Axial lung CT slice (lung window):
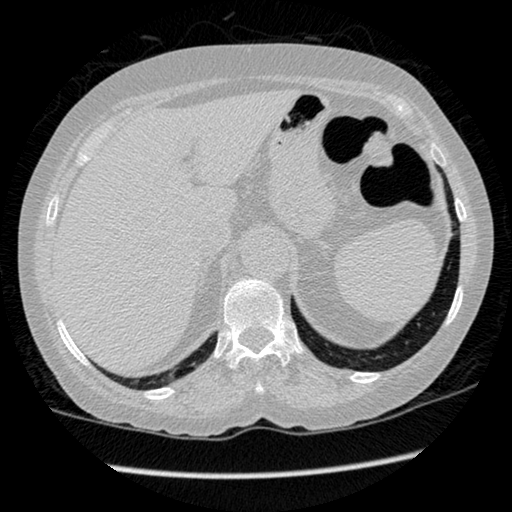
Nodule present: no